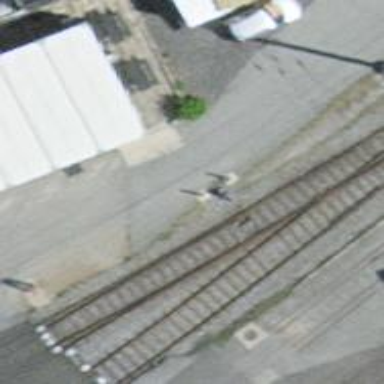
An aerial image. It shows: Railway switch.